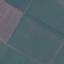
Land use / land cover: AnnualCrop